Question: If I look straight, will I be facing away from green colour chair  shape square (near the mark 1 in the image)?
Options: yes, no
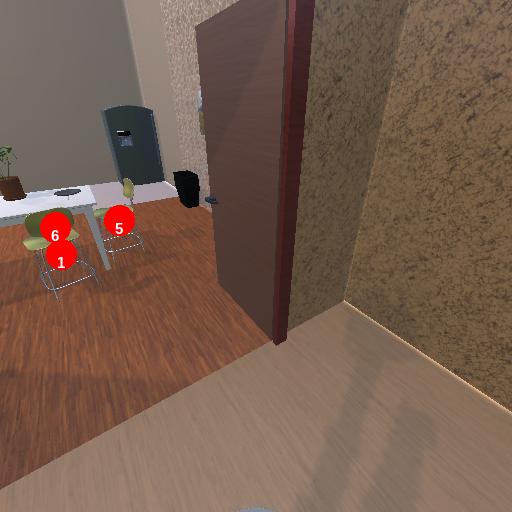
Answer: yes